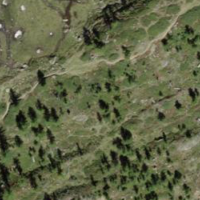
EUNIS habitat code: 23
Species observed at this site:
Lotus corniculatus